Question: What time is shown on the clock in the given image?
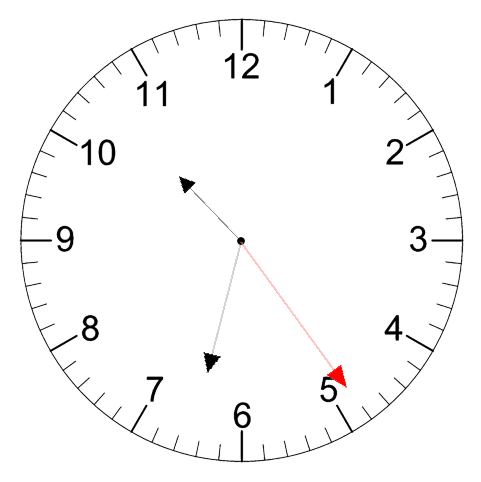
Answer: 10:32:24